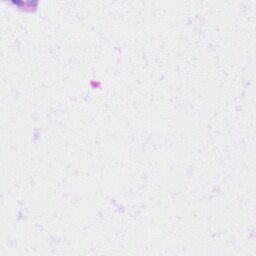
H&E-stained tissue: Liver